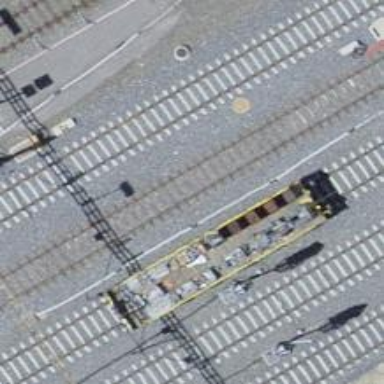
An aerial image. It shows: Railway signal.